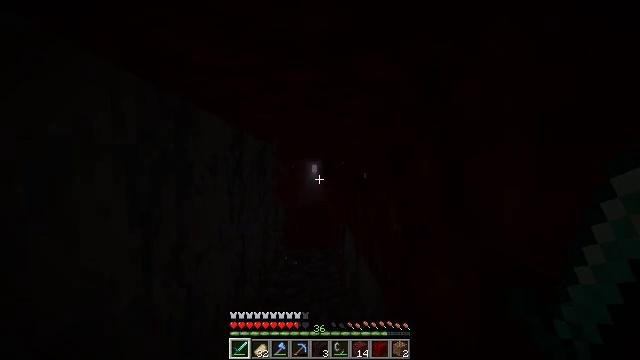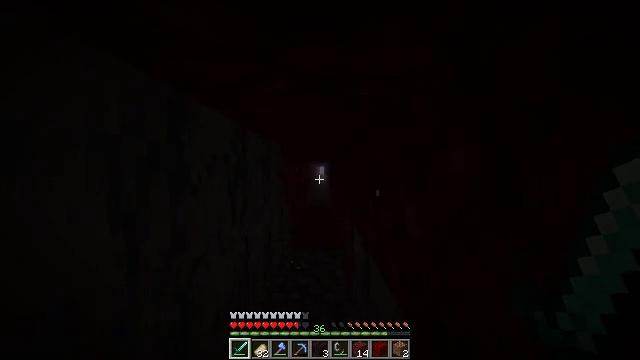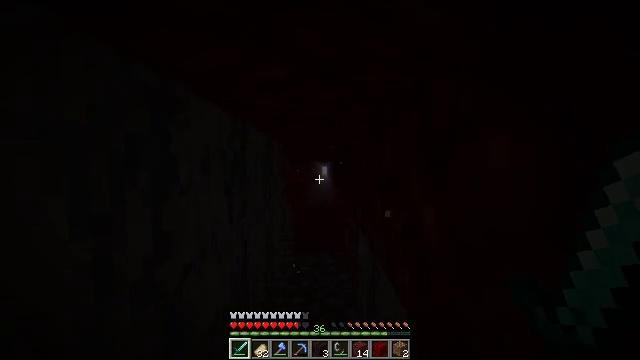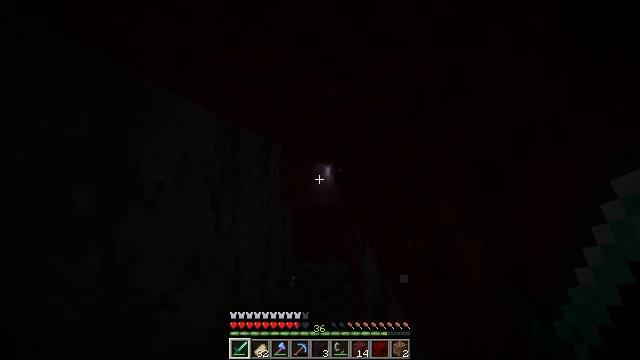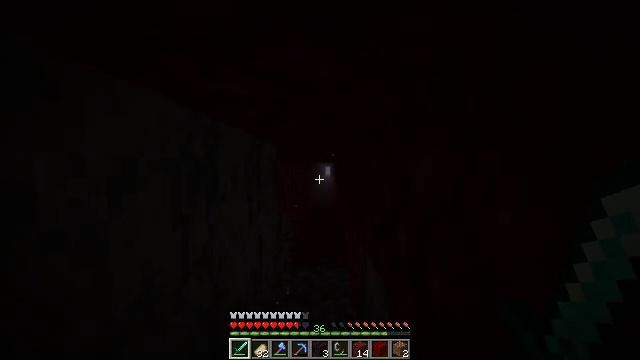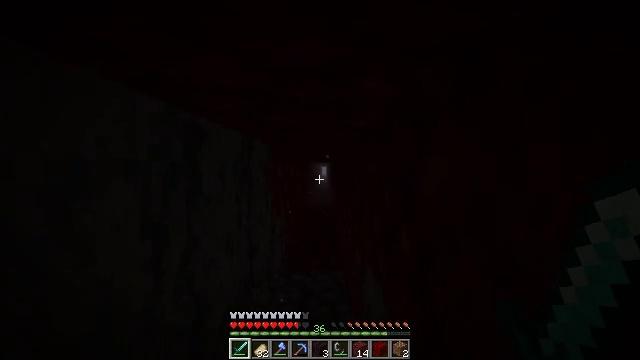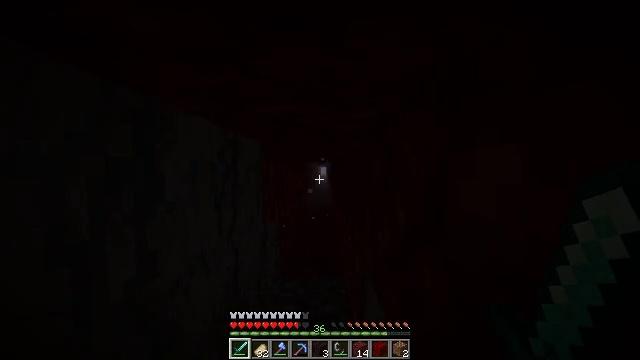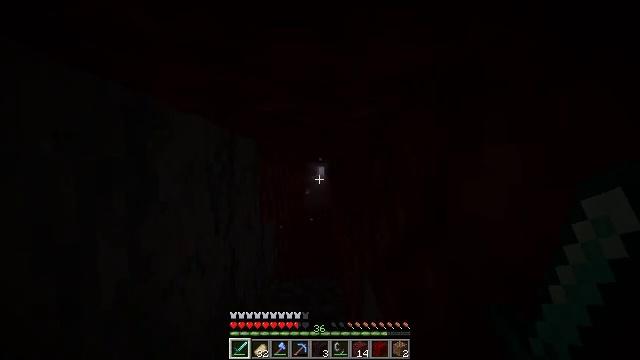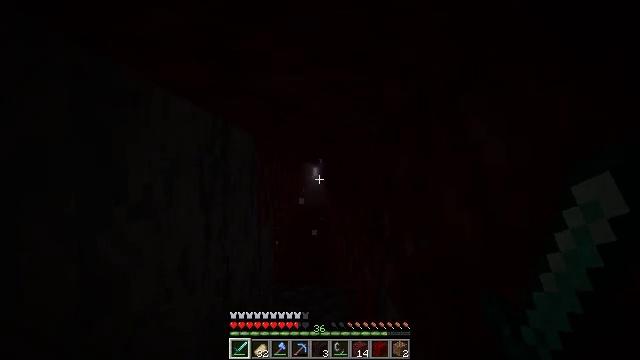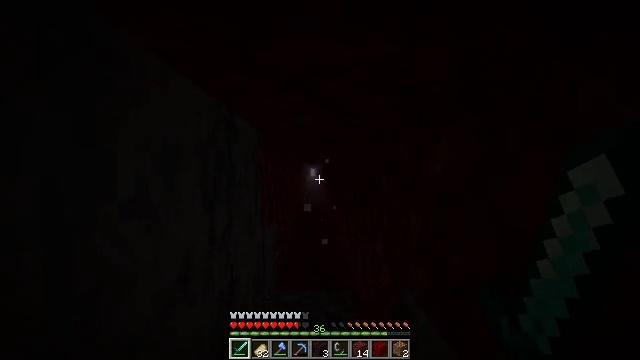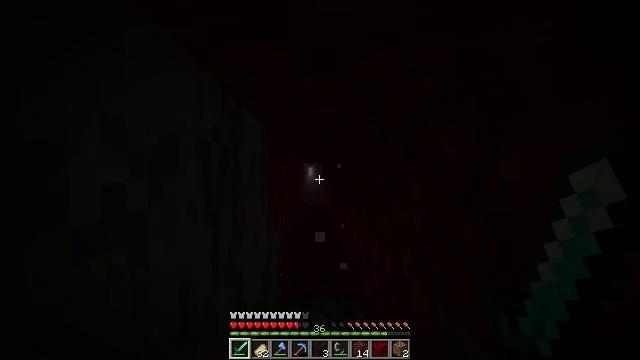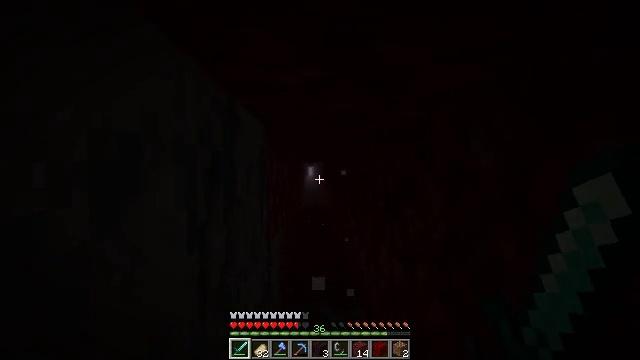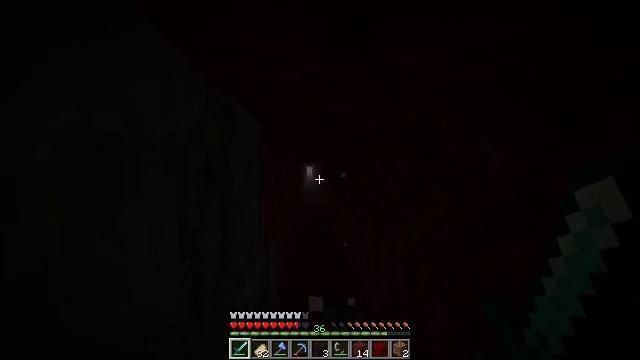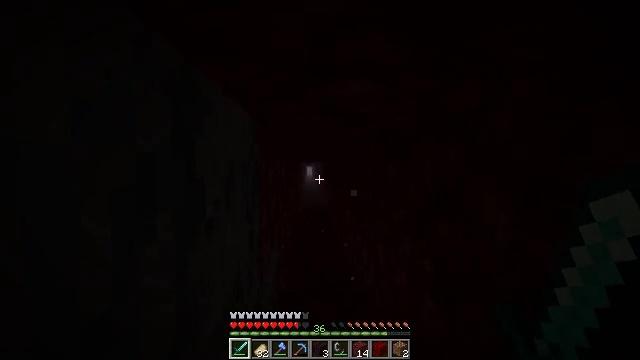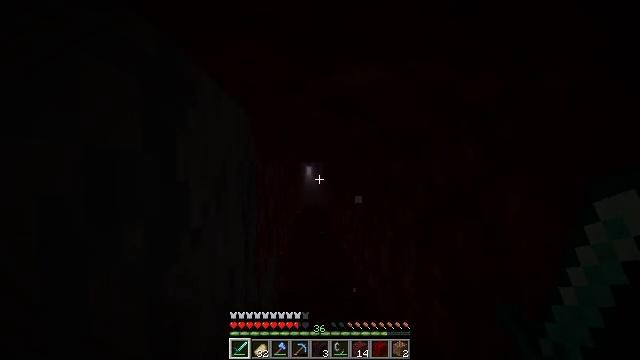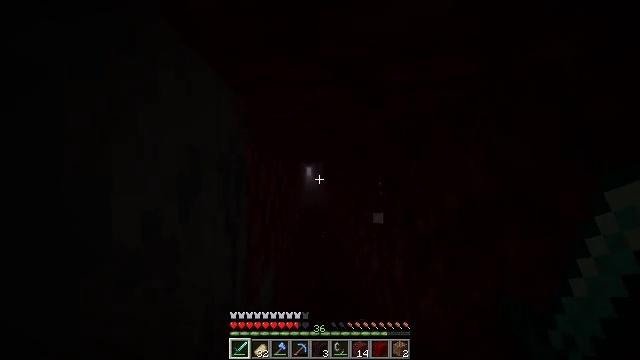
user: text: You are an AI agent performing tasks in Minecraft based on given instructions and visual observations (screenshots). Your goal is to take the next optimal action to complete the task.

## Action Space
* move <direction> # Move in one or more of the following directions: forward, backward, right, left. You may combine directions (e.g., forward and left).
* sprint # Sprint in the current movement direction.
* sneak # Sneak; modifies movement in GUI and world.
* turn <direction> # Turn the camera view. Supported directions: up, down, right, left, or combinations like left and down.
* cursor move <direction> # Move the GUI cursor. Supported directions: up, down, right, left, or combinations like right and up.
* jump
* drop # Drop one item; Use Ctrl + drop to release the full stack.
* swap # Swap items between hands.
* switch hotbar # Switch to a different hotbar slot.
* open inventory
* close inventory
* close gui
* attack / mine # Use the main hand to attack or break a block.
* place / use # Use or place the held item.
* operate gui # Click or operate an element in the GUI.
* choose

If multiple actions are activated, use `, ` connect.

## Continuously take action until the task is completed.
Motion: motion action
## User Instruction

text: Put blaze rod and cobblestones in the crafting grid to make a brewing stand.
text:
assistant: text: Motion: move forward, turn left
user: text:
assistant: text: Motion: move forward
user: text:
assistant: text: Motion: move forward
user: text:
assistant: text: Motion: move forward
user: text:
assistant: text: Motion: move forward
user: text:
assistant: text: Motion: move forward
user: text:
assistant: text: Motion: move forward and move left
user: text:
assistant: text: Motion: move forward and move left, turn right
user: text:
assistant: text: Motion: move forward and move left
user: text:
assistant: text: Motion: move forward
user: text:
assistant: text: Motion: move forward
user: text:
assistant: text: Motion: move forward
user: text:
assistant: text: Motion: move forward
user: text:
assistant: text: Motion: move forward
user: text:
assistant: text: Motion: move forward
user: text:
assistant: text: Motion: move forward
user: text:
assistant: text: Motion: move forward
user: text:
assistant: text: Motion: move forward
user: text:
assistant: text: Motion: move forward, turn left
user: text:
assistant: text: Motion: move forward
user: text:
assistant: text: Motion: move forward
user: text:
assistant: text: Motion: move forward
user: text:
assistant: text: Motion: move forward
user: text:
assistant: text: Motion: move forward
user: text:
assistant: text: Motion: move forward
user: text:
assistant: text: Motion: move forward, sprint
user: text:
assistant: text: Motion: move forward, sprint
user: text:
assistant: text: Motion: move forward, sprint
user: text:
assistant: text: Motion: move forward
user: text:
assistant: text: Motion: move forward